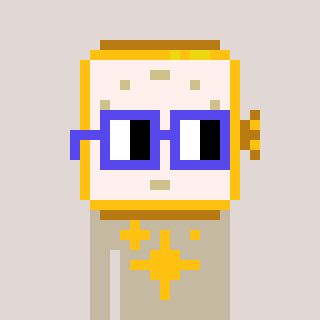
a pixel art character with square blue glasses, a watch-shaped head and a bege-colored body on a warm background